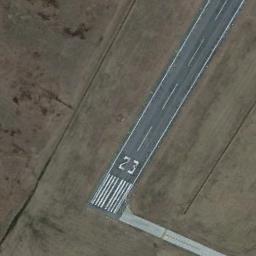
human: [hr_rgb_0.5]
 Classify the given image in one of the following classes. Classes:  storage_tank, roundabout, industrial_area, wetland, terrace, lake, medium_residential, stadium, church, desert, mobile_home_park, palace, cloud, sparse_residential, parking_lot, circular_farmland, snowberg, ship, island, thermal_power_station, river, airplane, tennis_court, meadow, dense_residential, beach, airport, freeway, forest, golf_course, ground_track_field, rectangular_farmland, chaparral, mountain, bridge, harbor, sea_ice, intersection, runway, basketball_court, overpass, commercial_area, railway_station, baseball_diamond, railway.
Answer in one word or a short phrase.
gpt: runway